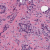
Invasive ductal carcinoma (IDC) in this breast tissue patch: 1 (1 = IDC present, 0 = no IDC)